二年级 · 算术
还剩多少棵蔬菜?

了 1 筐。
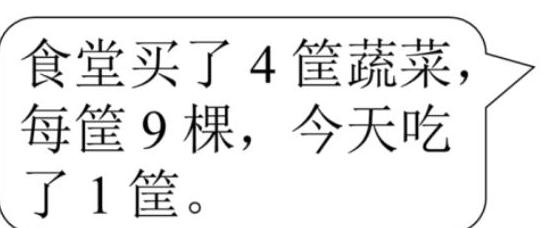
答案: $9 \times(4-1)=27$ (棵)

答: 还剩 27 棵蔬菜。